Question: Count the number of objects in the diagram.
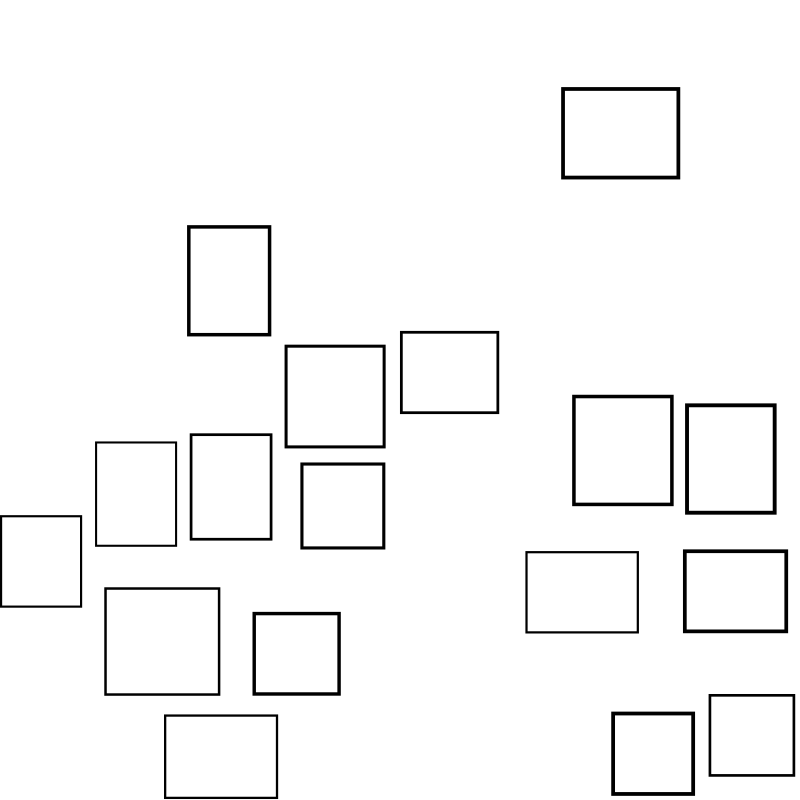
Answer: 17